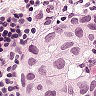
Metastatic tissue present: yes